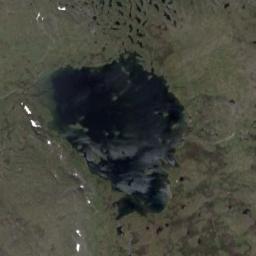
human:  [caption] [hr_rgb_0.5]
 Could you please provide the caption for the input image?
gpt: There is an irregular blue lake on the brown ground, With sparse green vegetation on the ground .

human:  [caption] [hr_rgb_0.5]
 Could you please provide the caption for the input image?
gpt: The lake with a border that is not obvious lies on a flat ground and the water is dark blue .

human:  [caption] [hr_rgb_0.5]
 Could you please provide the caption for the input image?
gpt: There are many trees around the lake .

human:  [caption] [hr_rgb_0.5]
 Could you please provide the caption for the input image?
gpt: The lake in the picture is very blue .

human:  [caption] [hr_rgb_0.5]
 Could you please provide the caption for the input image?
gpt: The blue lake is in a brown desert .